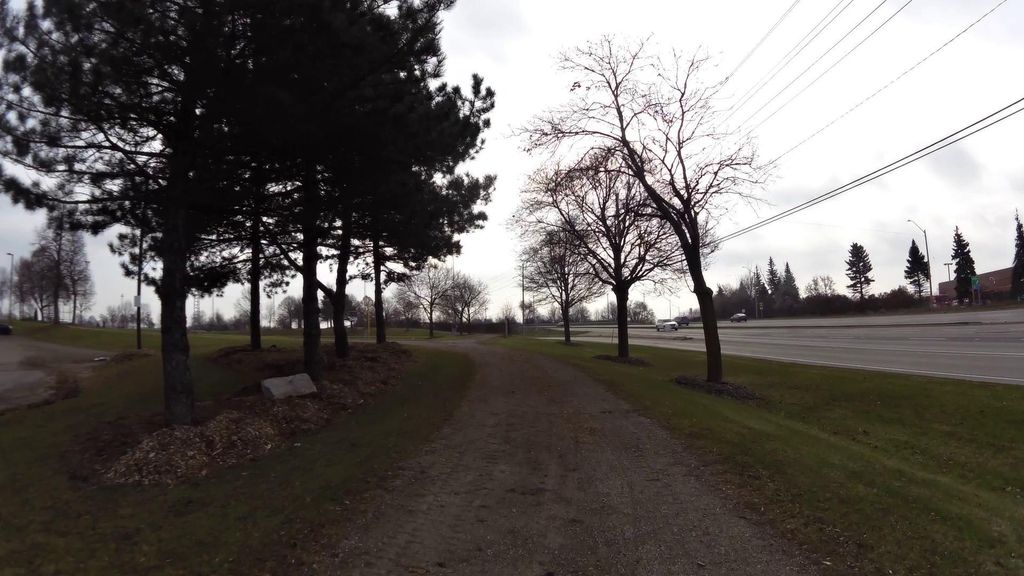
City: kitchener-waterloo